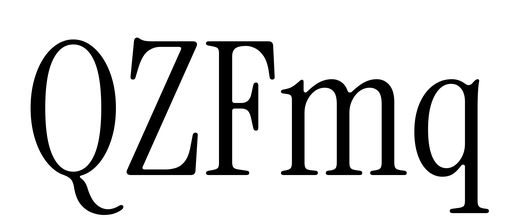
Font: InstrumentSerif-Regular